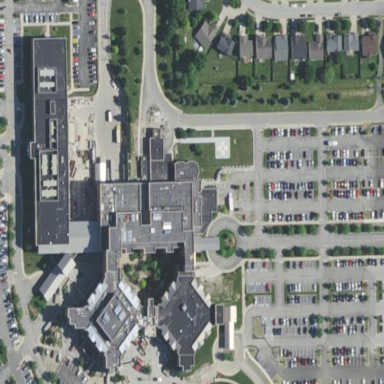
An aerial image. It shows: Hospital providing healthcare services.